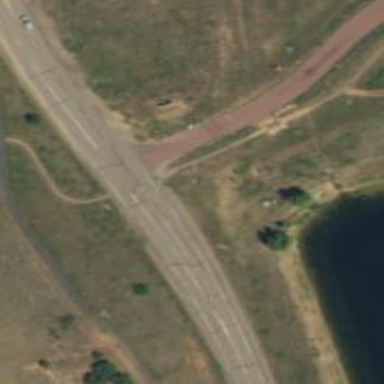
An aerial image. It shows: Stop road.